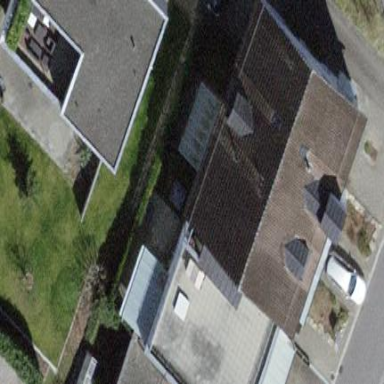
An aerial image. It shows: Building with tile roof.